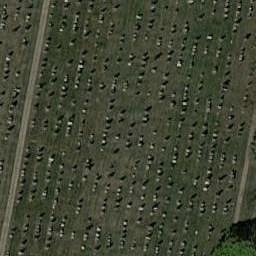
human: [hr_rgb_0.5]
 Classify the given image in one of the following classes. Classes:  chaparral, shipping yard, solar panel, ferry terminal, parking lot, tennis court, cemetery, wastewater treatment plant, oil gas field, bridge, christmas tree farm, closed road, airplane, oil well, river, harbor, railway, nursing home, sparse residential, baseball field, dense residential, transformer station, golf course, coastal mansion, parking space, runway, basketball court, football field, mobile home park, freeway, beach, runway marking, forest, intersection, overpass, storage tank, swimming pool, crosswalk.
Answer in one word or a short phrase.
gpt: cemetery